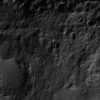
Atmospheric dust classification: not_dusty